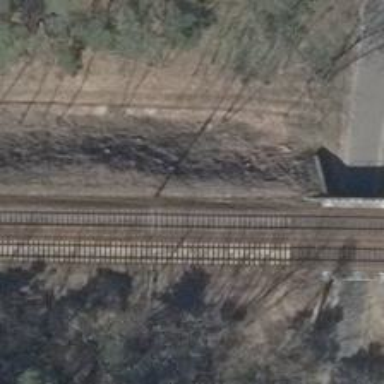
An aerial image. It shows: Bridge over railway with electrified contact lines.